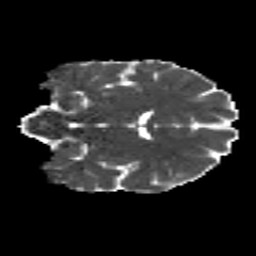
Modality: MD
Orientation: coronal
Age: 26
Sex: male
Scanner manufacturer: siemens
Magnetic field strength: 3 T
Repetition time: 8.8 s
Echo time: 0.085 s